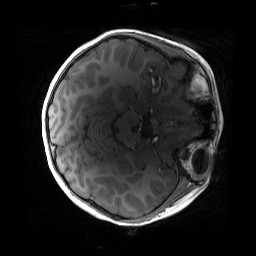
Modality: T1w
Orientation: axial
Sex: female
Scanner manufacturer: siemens
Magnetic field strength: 3 T
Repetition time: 1.9 s
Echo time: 0.00243 s